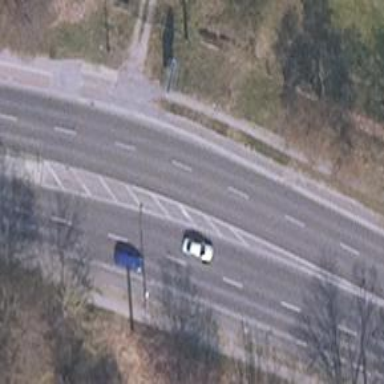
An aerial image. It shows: Primary highway with asphalt surface. It has sidewalks on both sides and cycle track.